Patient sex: F
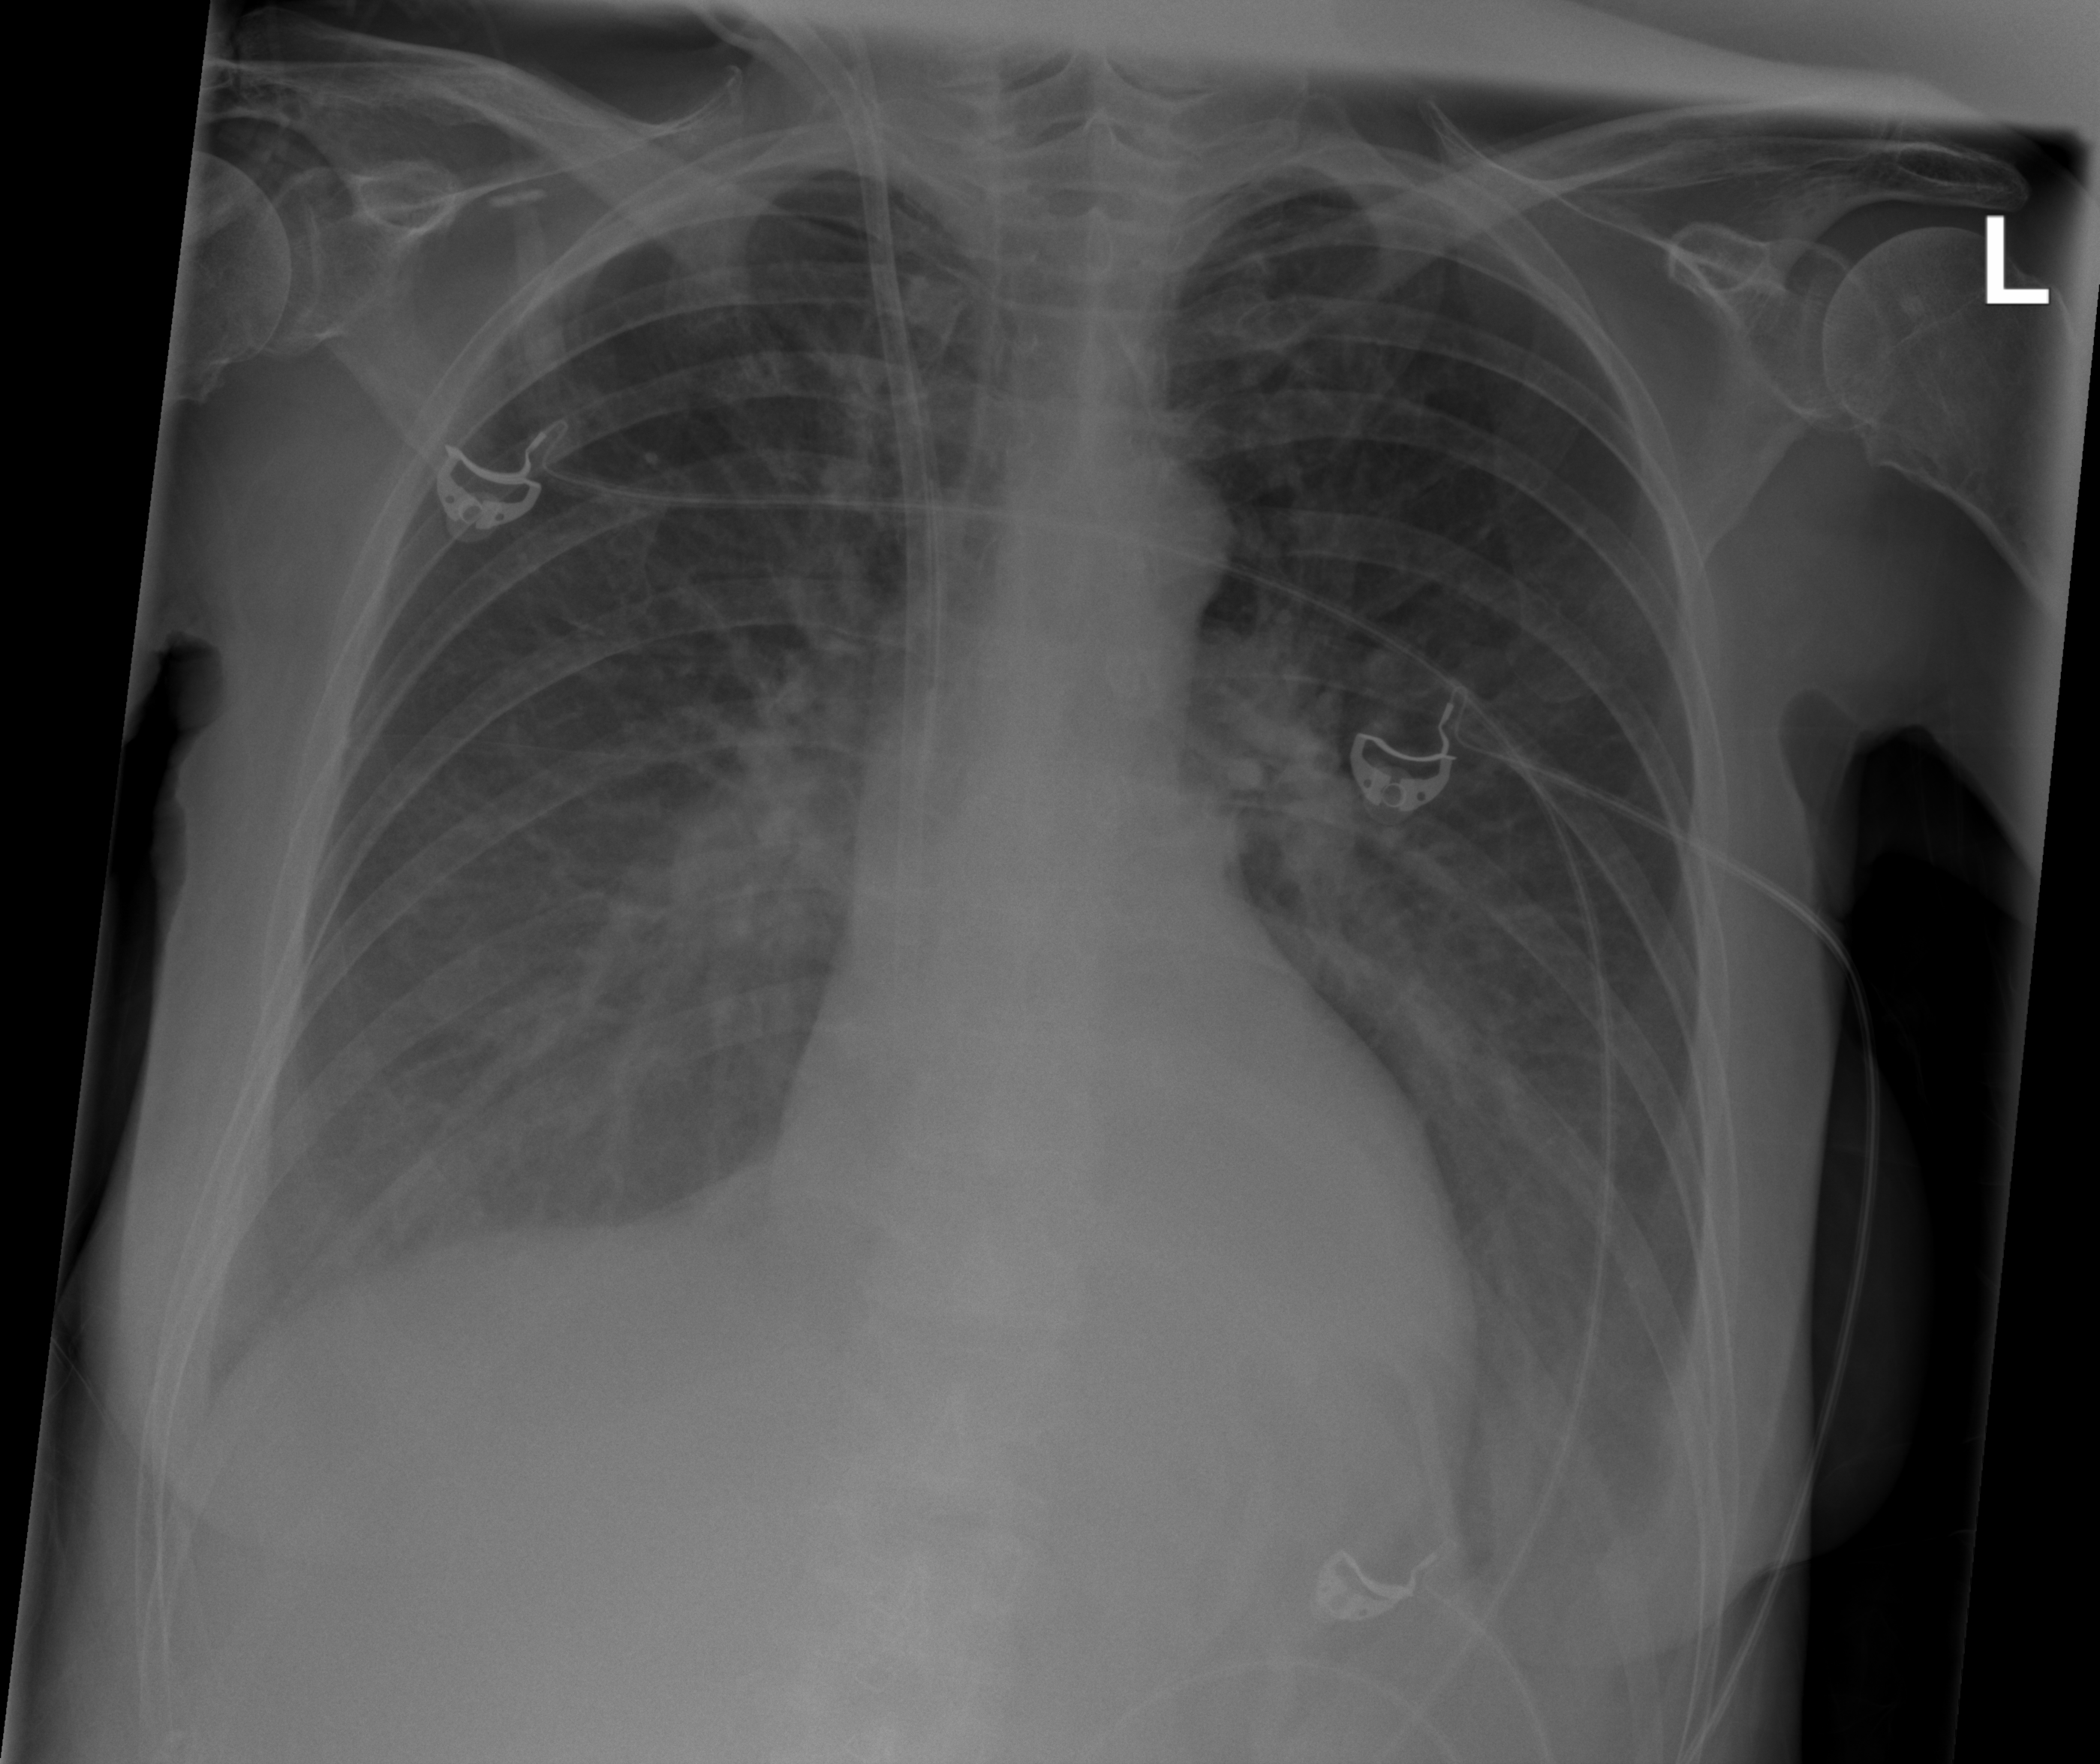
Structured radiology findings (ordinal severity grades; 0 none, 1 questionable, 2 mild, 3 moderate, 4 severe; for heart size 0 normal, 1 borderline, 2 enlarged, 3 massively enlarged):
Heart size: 0
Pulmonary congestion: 2
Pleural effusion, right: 2
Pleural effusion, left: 2
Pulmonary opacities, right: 0
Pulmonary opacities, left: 0
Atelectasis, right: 2
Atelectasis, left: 2